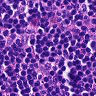
Metastatic tissue present: no